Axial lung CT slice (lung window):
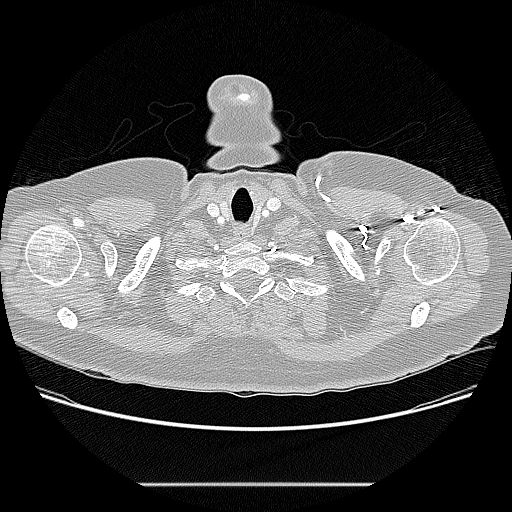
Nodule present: no